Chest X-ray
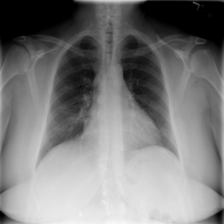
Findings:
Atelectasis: negative
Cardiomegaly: negative
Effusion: negative
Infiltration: positive
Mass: negative
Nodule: negative
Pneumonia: negative
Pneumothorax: negative
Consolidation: negative
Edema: negative
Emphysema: negative
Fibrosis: negative
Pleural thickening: negative
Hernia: negative